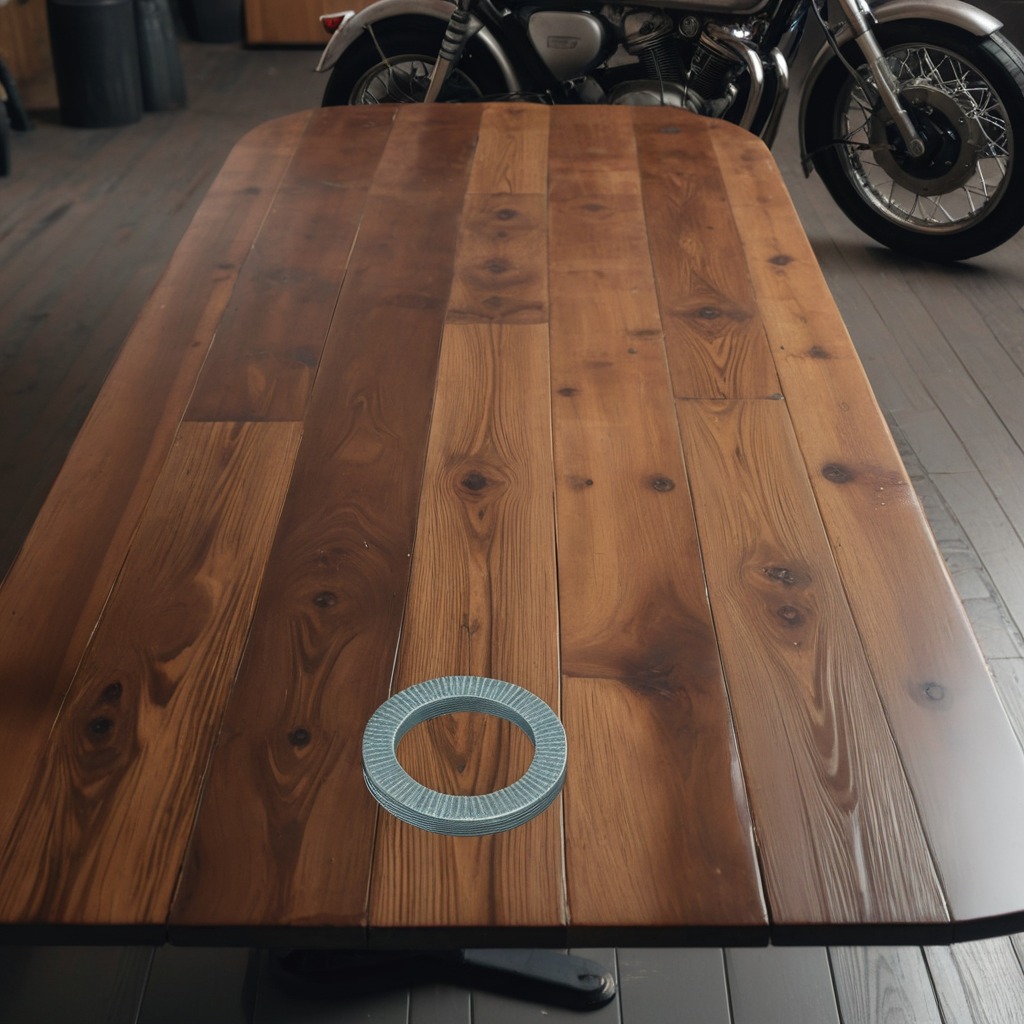
A flat metal washer lies on the oil-spilled wooden table in a vintage motorcycle garage.